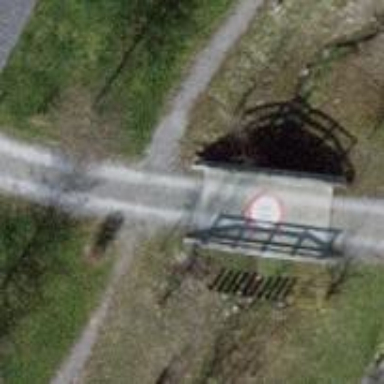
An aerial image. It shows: Driveway that functions as bridge.